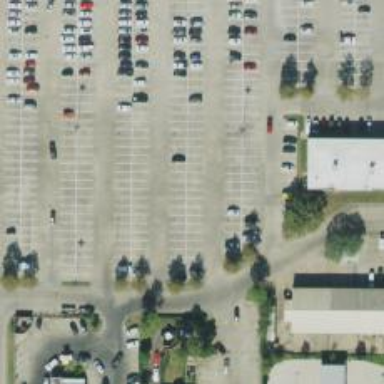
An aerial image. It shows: Parking space.